Question: I have this 'TextView':
'''
<TextView
android:id="@+id/silverCount"
android:layout_width="0dp"
android:layout_height="wrap_content"
android:layout_gravity="center"
android:layout_weight="1"
android:contentDescription="silver"
android:drawableTop="@drawable/silver"
android:text="3" />
'''
Which looks like this:

How can I center the '3' inside the 'View' to be situated directly below the drawable I set with 'android:drawableTop'?
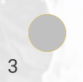
Answer: You need to use 'gravity' instead of 'layout_gravity':
'''
<TextView
android:id="@+id/silverCount"
android:layout_width="0dp"
android:layout_height="wrap_content"
android:gravity="center"
android:layout_weight="1"
android:contentDescription="silver"
android:drawableTop="@drawable/silver"
android:text="3" />
'''
This will center the '3' inside the 'TextView' to appear directly below the drawable like this: